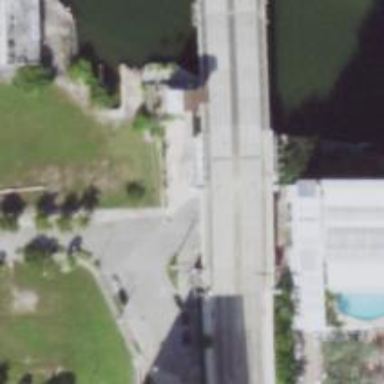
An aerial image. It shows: Tertiary road with bridge and separate sidewalk.